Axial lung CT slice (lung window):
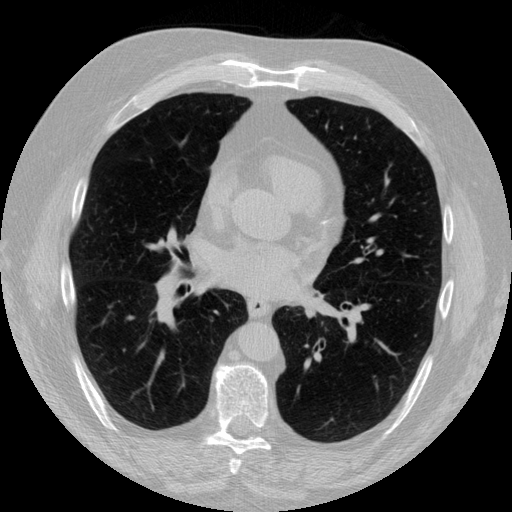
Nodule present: no